Question: I want to do something that looks like what we can see in this image I made:

Basically, I have two entities: 'Project' and 'Feature'.
Each project has a many-to-many relation to some features.
When I create a project, I want to be able to add as many features as I want, and I want to do it in one time (just one form).
So, what is the proper way to do this?
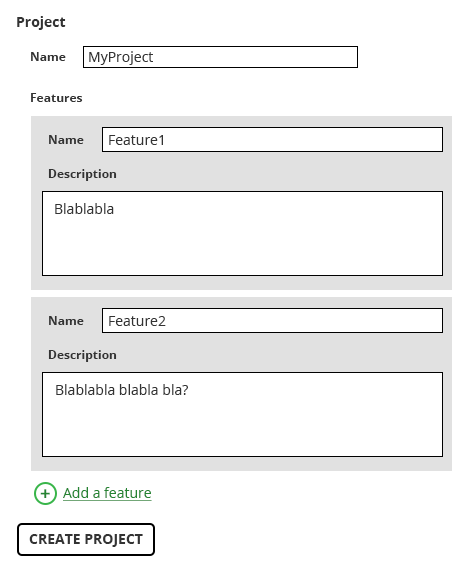
Answer: <URL> are what you want.